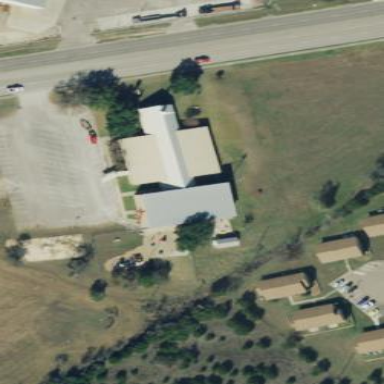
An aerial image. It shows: Building that is place of worship.